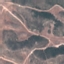
Land use / land cover: HerbaceousVegetation